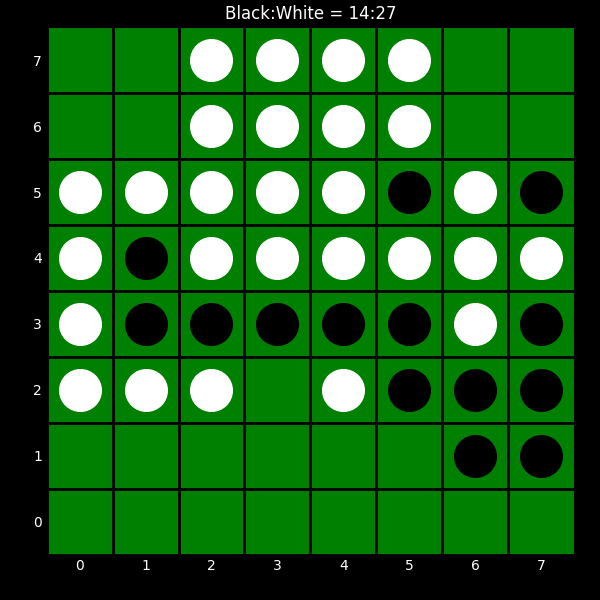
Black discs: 14
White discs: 27